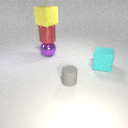
large red metal cylinder below large yellow rubber cube